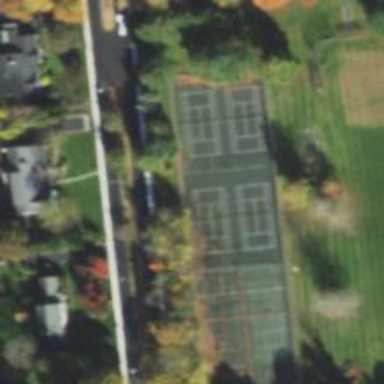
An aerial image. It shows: Tennis court in leisure pitch.